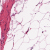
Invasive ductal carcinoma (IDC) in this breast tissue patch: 0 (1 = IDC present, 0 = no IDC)